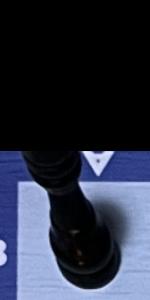
Label: Rook_Black